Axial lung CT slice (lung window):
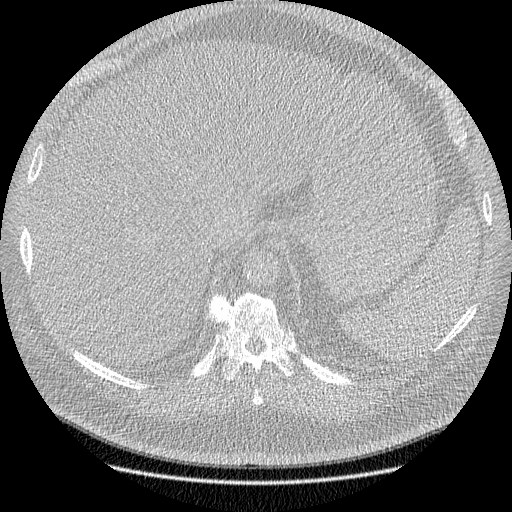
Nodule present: no